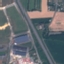
Label: Highway